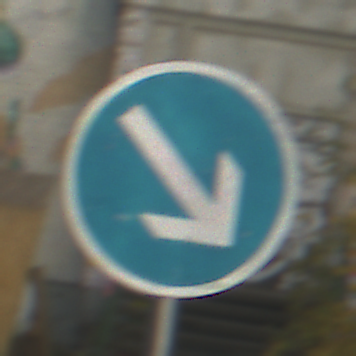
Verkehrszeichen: VorgeschriebeneVorbeifahrtRechts
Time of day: MorningAfternoon
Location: Outdoor (Urban)
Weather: PartlyCloudy
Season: NotSpecified
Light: Natural